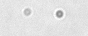
Label: camera_spot